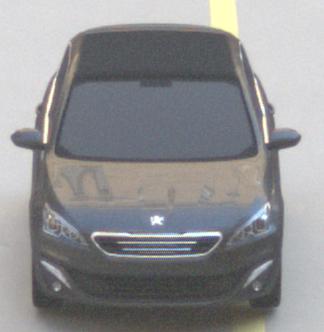
Make: Peugeot
Model: 308 VTi 82
Detailed model: 308 (II)
Model produced from: 2013/09
Model produced until: 2014/11
Doors: 5
Color: gray
Road condition: dry road
Daytime: morning or afternoon
Contrast: low contrast